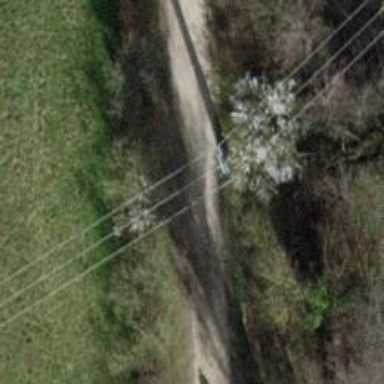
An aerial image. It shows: Minor power line.